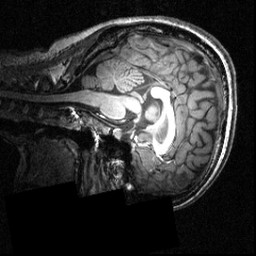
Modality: T1w
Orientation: sagittal
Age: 20
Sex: female
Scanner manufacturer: siemens
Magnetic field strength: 3.951 T
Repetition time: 1.5 s
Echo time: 0.00335 s